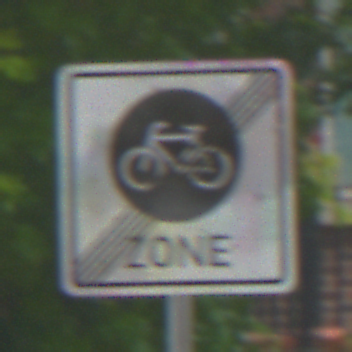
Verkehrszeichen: EndeFahrradzone
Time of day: MorningAfternoon
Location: Outdoor (Urban)
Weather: Overcast
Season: NotSpecified
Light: Natural